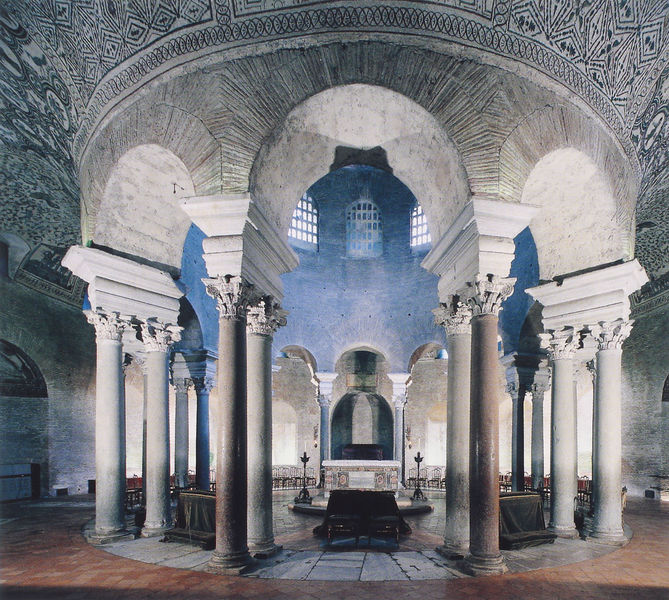
Titel: Santa Costanza
Institution: Rom, Santa Costanza
Schlagwörter: blau, weiß, fenster, hell, licht, marmor, raum, schwarz, stühle, säulen, ornament, stein, kirche, boden, decke, rund, sitze, bogen, zwei, linien, rundbogen, kuppel, verzierung, leuchter, halle, foto, fotografie, gewölbe, moschee, dom, fliesen, altar, bänke, kapitelle, geometrisch, arabisch, doppelsäulen, apsis, rundbögen, tempel, bemalung, sakral, doppelt, achteckig, rotunde, sakralraum, byzantinisch, blaue moschee, apside, kniebänke